Question: I need some functionality in my project and I don't know if its possible.
Here is a pic with the relations:

I need to update the keys relation table LessonByFacultyMember and the same keys in Scheduling table.
I mean the keys LessonNumber,LessonCoursenumber,FacultyMemberId (LessonByFacultyMember table)
and LessonNumber,CourseNumber,FacultyMemberId (Scheduling Table).
Is it possible to update this kind of relations?
UPDATE:
I just want to be clear that i mean the possibility to change the VALUE that stored in the keys dynamically in some method.
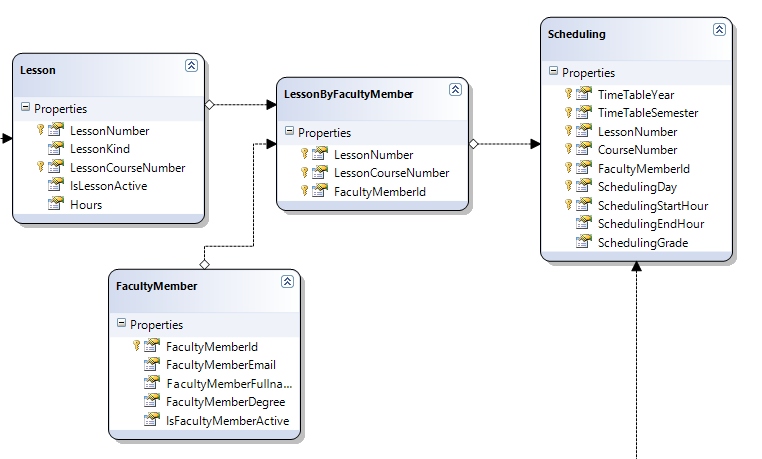
Answer: Yes you can do so by selecting Update Cascade option in Foreign key in the database.This options automatically updates the key values in the other tables. But in your case this is not needed. The table LessonByFacultyMember should have a column LessonByFacultyMemberId as a primary key and that should be in the Scheduling table as a Reference instead of putting all the three columns in the Scheduling table. If you do so ,you don't need to worry about the updating LessonNumber,CourseNumber,FacultyMemberId in the Scheduling Table. Also in your Scheduling table there should be a column SchedulingID as a Primary Key. You can take LessonByFacultyMemberId ,SchedulingID as an auto incremented integer. Also there is no need to make LessonNumber,CourseNumber,FacultyMemberId as a Primary key in the LessonByFacultyMember table. Instead you need to make them as unique key. Similarly in Scheduling table make the current primary key as unique key and have SchedulingId as primary key. In case of showing records you need to make select statement using joins and it is better to create a view for such statement. In case if still it is not clear , create a sqlFiddle on <URL> for your schema and share that in your question or comment to this answer. I will update the same.